Question: I am currently testing Delphi XE5 to decide if we upgrade to it. I have stumbled upon what seems to be an IDE configuration problem.
As we work with Oracle (11g Release 11.2.0.3.0 - 64bit Production) I was trying to setup both a 'TFDConnection' and a 'TSQLConnection' and connect to the database at 'design time' just for testing purposes.
For some reason both are failing with error 'ORA-12154', but only at design time. If I leave the connections configured and activate them at 'runtime' it works fine. For example, I can retrieve data from the database.
I am specifying the database using 'tnsnames.ora' description. Following you can see the Firedac connection definition (dbExpress connection configuration uses the same database, user, etc.):

And the environment report:
'''
================================
Connection definition parameters
================================
Database=DBDES01_NEW
User_Name=SMILO_PRD
Password=*****
DriverID=Ora
================================
FireDAC info
================================
Tool = RAD Studio XE5
FireDAC = 9.0.1 (Build 63974)
Platform = Windows 32 bit
Defines = FireDAC_NOLOCALE_META;FireDAC_MONITOR
================================
Client info
================================
Loading driver Ora ...
Variable [Explicit Oracle Home]: [E:\oracle\product\10.2.0\client_1\]
Variable [Explicit OCI]: [E:\oracle\product\10.2.0\client_1\BIN\oci.dll]
Searching for Instant Client ...
Not found !
Searching for Oracle Home ...
Checking Oracle Home at key [\Software\Oracle] ...
Checking Oracle Home at key [\Software\Oracle\KEY_OraClient10g_home1] ...
Found [E:\oracle\product\10.2.0\client_1\bin\oci.dll], position [<PHONE>], in [reg: \Software\Oracle\KEY_OraClient10g_home1]
Home = E:\oracle\product\10.2.0\client_1
Version = <PHONE>
OCI DLL name = E:\oracle\product\10.2.0\client_1\bin\oci.dll
TNSNAMES dir = E:\oracle\product\10.2.0\client_1\Network\Admin\tnsnames.ora
NLS_LANG = SPANISH_SPAIN.WE8MSWIN1252
================================
Session info
================================
Failed to connect to DBMS !
[FireDAC][Phys][Ora] ORA-12154: TNS:no se ha podido resolver el identificador de conexion especificado
'''
Connection by using the 'tnsnames.ora' works correctyl when used from TOAD, my older Delphi 2006 installation and if I activate the connections during runtime.
The problem must lie somewhere in my IDE configuration. So far I could not find any solution for this. Any ideas on what I could check for?
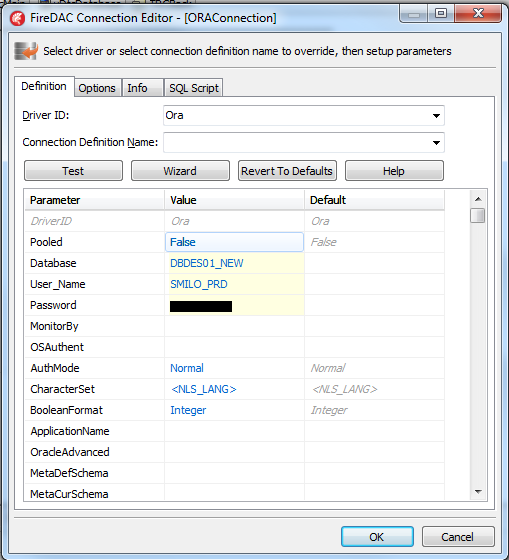
Answer: There's a bug in older versions of the Oracle Client that will result in an ora-12154 if the calling application is in a directory path that contains parenthesis characters (which will happen for 32bit applications installed on 64bit Windows, including the Delphi IDE.) Oracle fixed the bug in the 11.2 and newer clients (and I've seen it on some 11.2 systems.) The Oracle Bug number for this is #<PHONE>. There's some more info in my faq page <URL>.